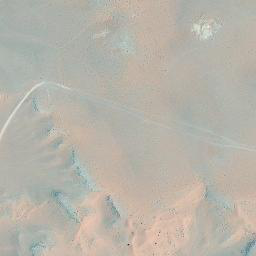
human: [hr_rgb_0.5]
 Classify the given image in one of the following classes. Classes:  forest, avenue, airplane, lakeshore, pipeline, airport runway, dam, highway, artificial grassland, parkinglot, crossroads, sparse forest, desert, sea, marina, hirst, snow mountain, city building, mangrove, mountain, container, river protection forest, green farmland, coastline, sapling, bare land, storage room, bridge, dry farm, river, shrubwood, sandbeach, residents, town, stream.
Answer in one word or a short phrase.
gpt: desert